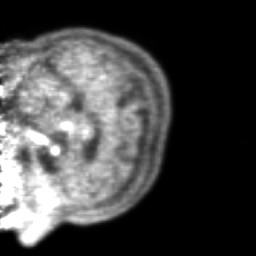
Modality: PET
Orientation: sagittal
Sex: female
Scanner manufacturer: ge